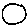
Label: circle